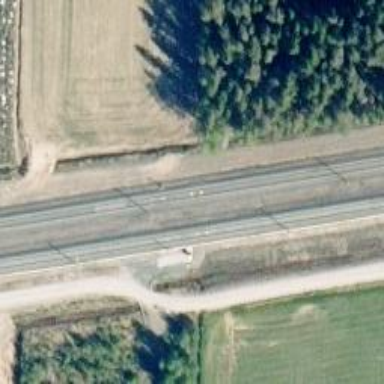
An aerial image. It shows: Railway signal.